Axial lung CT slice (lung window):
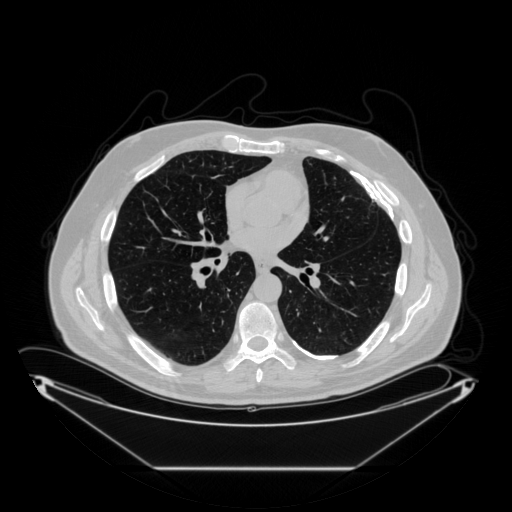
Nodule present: no